Question: I am trying to slide down content within a div tag (red rectangle) when a user enters atleast one character in a textbox (green rectangle).
If no character is entered then the div content does not show.
Here is a pic of the aspx (design):

And this is the JavaScript I am using to try and achieve this:
'''
function() {
$("#SubmitSection").hide();
inputOne = document.getElementById("<%= TextBox1.ClientID %>");
if (inputOne.value != "") {
$("#SubmitSection").slideDown('slow');
}
else {
$("#SubmitSection").slideUp('slow');
}
}
'''
All the backend code works just fine but both the textbox and the div section show up when deployed.
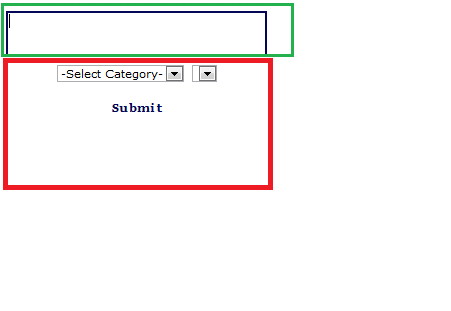
Answer: You have to hook up to an event on the textbox. The 'onchange' event only fires after the textbox loses focus, so I suggest the 'onkeyup' event.
'''
<asp:TextBox ID="TextBox1" runat="server" [...] onkeyup="updateSubmitSection()" />
'''
You will have to name your function so that you can call it:
'''
updateSubmitSection = function() {
$("#SubmitSection").hide();
inputOne = document.getElementById("<%= TextBox1.ClientID %>");
// ...
}
'''
In addition to that, you need to call the function during the 'onload' event of the page:
'''
<body onload='updateSubmitSection()'>
'''
The same solution using jQuery:
'''
$(document).ready(function() {
updateSubmitSection();
$('#<%= TextBox1.ClientID %>').change(updateSubmitQuery);
}
'''